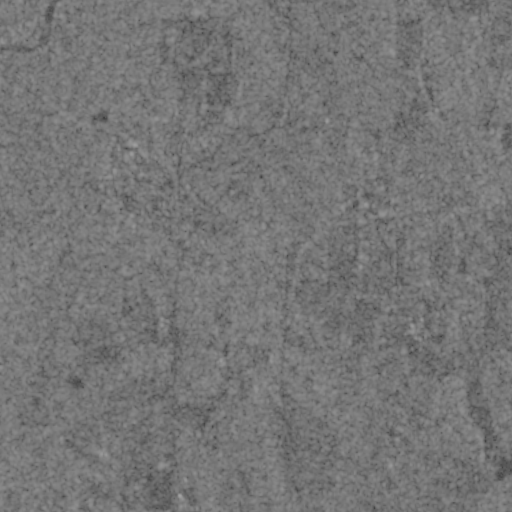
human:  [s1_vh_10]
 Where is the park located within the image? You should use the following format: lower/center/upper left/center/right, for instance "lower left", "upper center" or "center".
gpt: The park is located in the center left of the image.
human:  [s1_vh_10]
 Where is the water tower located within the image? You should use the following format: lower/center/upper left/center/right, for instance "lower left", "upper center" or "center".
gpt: The water tower is located in the lower right of the image.
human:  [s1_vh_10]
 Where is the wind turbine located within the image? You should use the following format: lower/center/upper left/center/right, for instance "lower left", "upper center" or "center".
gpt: The wind turbine is located in the lower right of the image.
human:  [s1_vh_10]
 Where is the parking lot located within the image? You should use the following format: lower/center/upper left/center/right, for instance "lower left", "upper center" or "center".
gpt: There is no parking lot in the image.

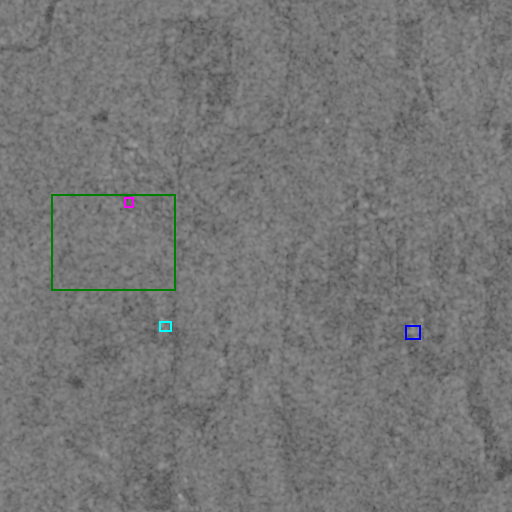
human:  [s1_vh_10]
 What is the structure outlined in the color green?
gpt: The structure outlined in green is a crop field.
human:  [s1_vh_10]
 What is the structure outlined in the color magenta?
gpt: The structure outlined in magenta is a park.
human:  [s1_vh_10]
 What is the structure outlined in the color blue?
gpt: The structure outlined in blue is a building.
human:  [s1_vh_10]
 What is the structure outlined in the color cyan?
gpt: The structure outlined in cyan is a building.
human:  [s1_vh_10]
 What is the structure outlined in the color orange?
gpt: There is no orange outline.